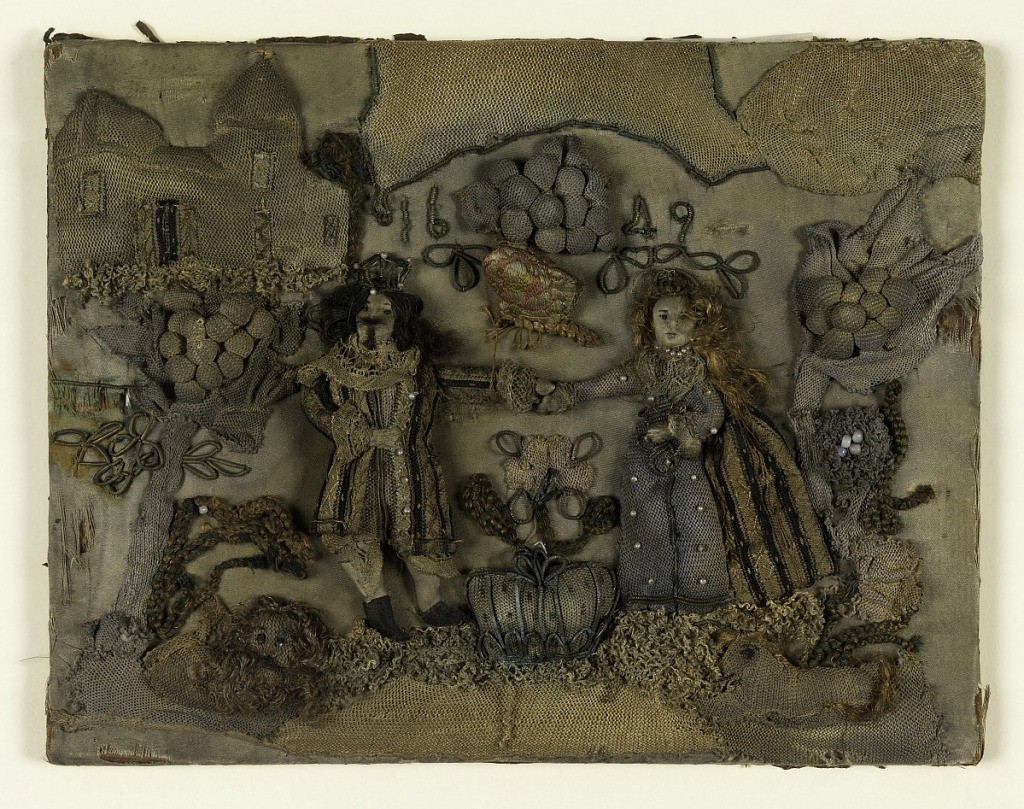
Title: Embroidered picture
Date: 19th century
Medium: silk, metal, glass beads, pearls, hair, and cotton on silk foundation Technique: embroidered in couching,stem, chain, and feather stitches with applique of knitted, woven fabric and needle-made lace on 7/1 satin foundation
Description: A copy of a 17th century raised work picture of King Charles I and Queen Catherine of Braganza.  Picture is meant to look like a 17th century picture (N.B. 1649 date).